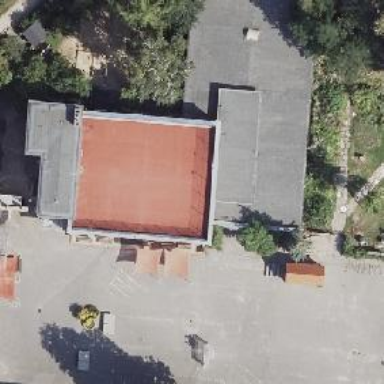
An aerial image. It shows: School building.